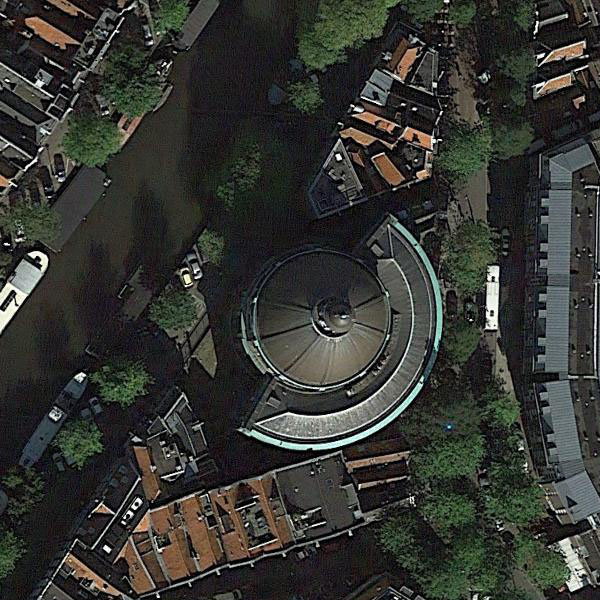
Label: Church